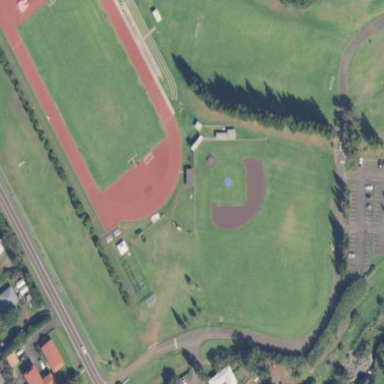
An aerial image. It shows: Baseball pitch for leisure land.